Field crop: maize
Growth stage: 1
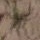
Species: salsola